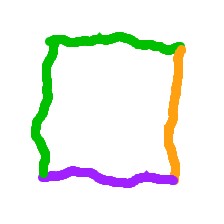
Shape: square